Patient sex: M
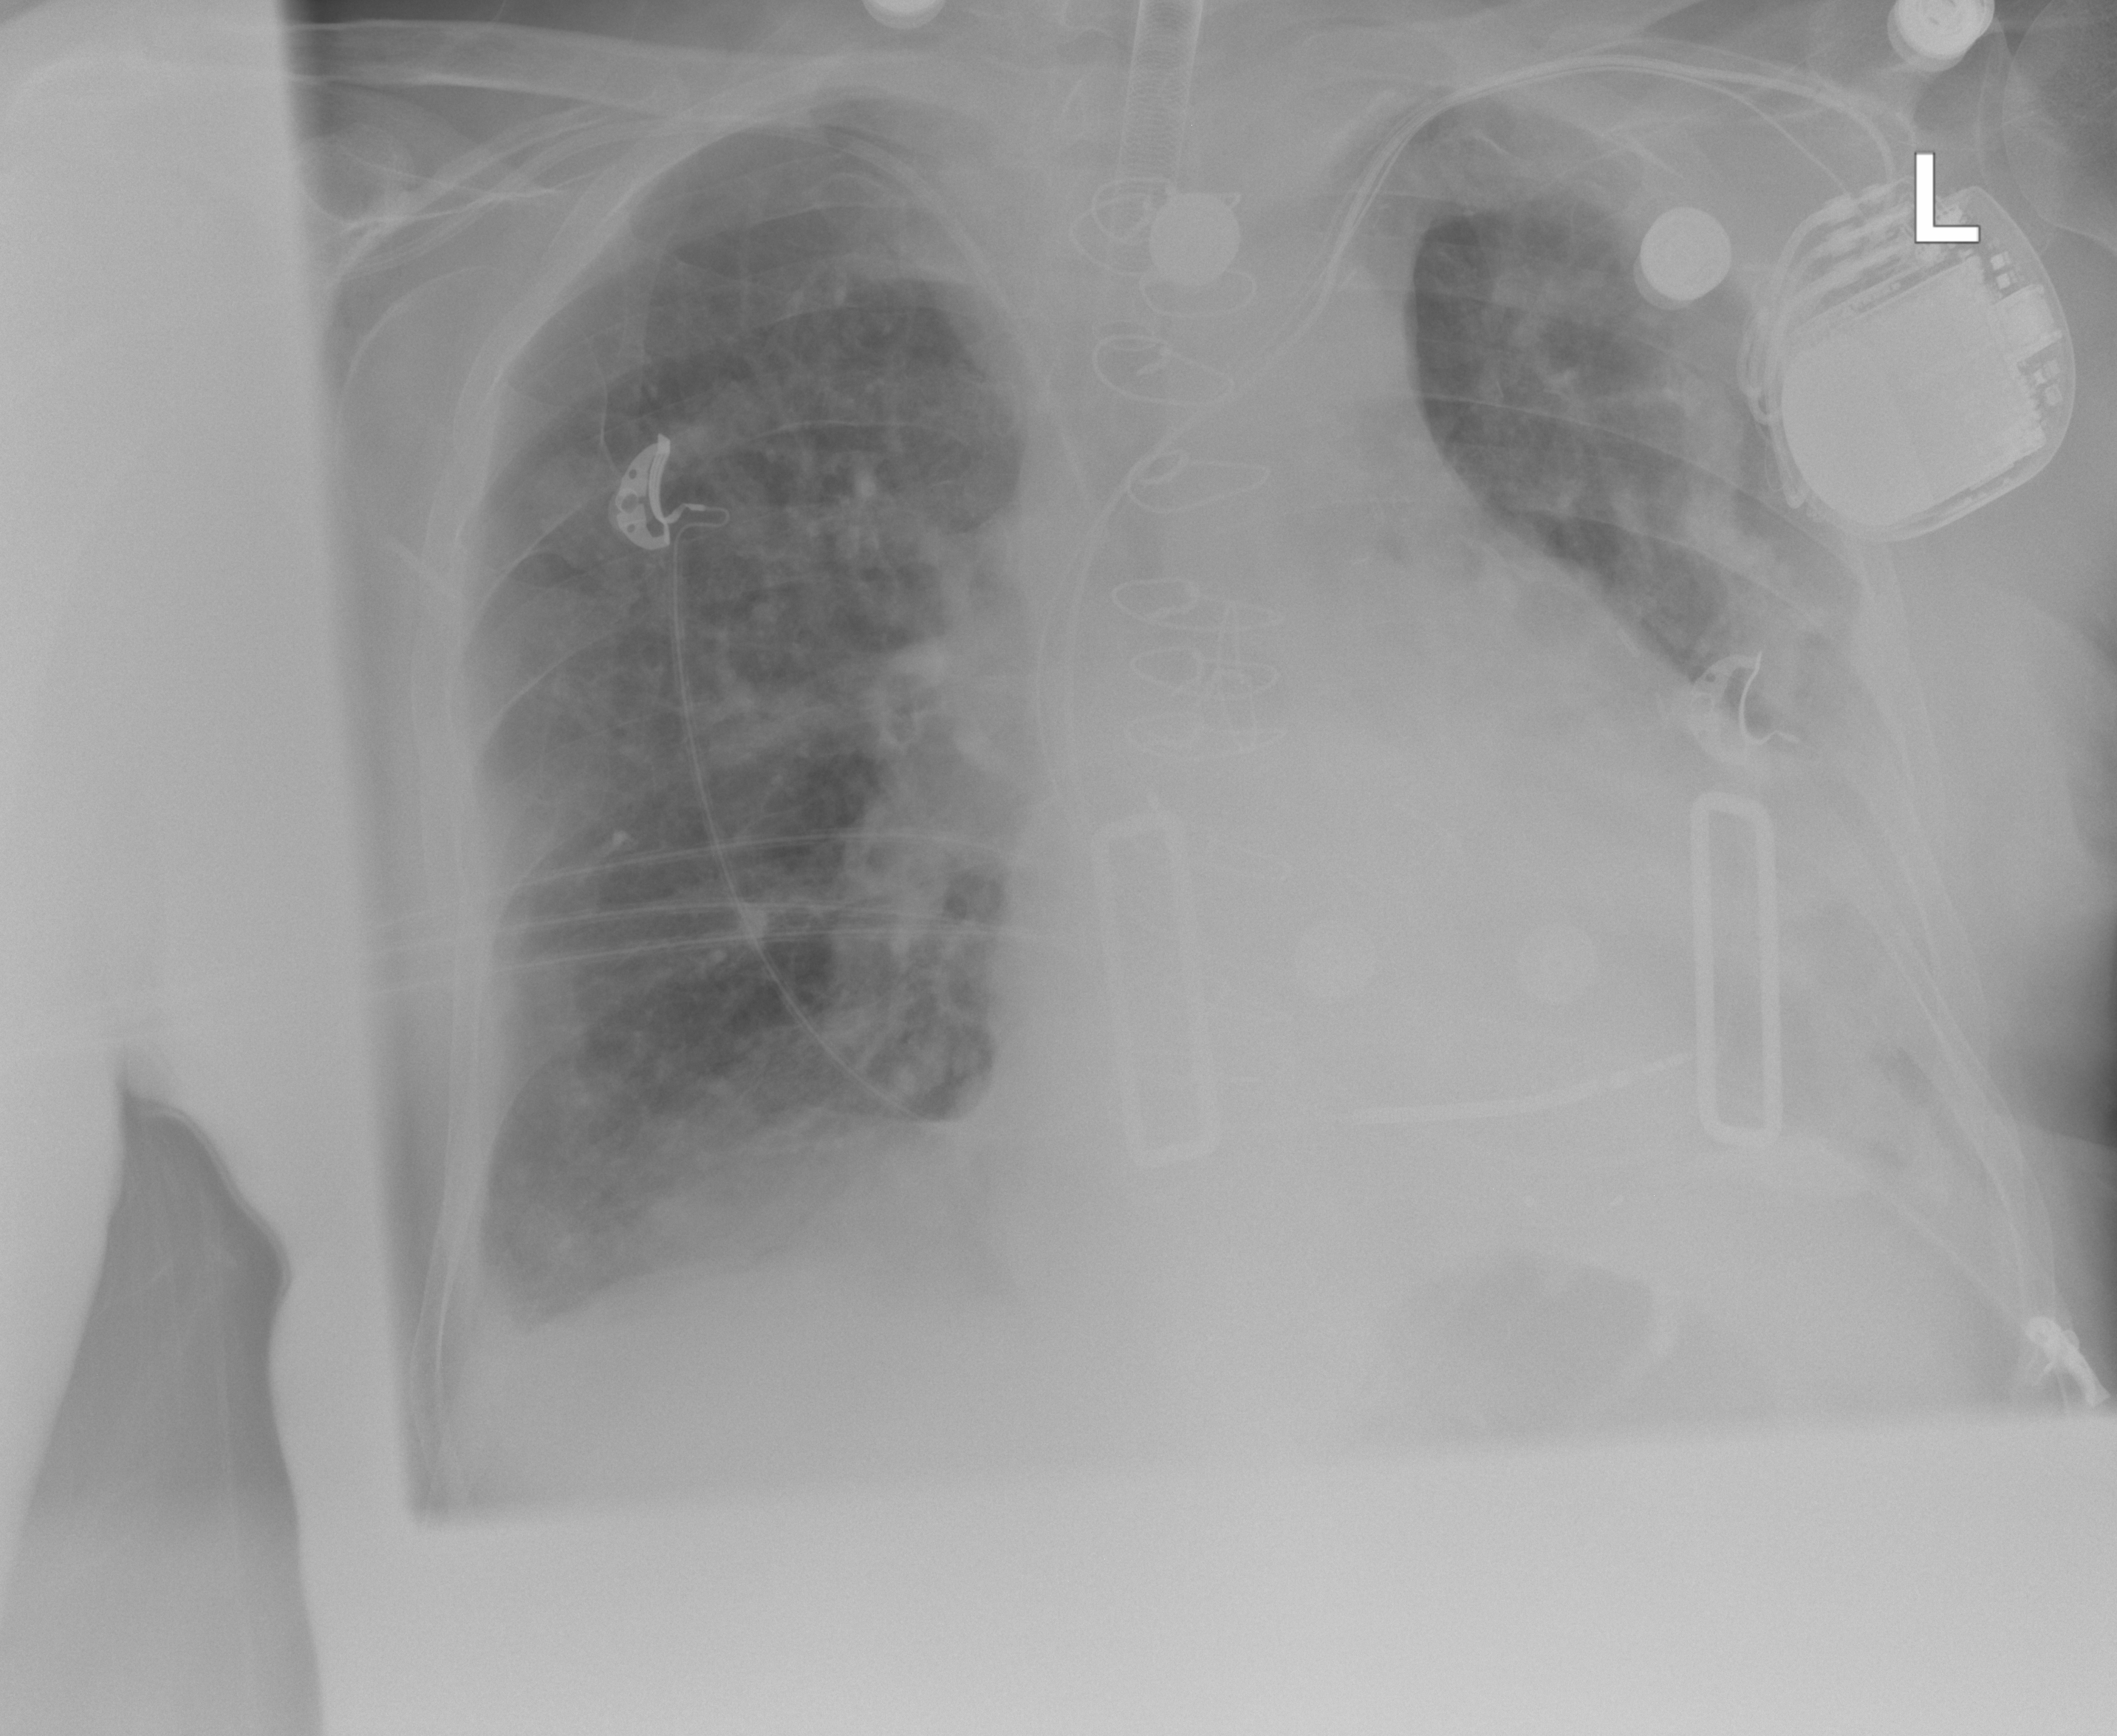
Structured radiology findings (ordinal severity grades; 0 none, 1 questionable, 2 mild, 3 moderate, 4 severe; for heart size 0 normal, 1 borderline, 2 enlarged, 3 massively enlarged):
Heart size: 2
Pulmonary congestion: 2
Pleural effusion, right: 2
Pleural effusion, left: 2
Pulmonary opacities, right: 1
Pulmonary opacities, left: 1
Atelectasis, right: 2
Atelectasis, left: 3